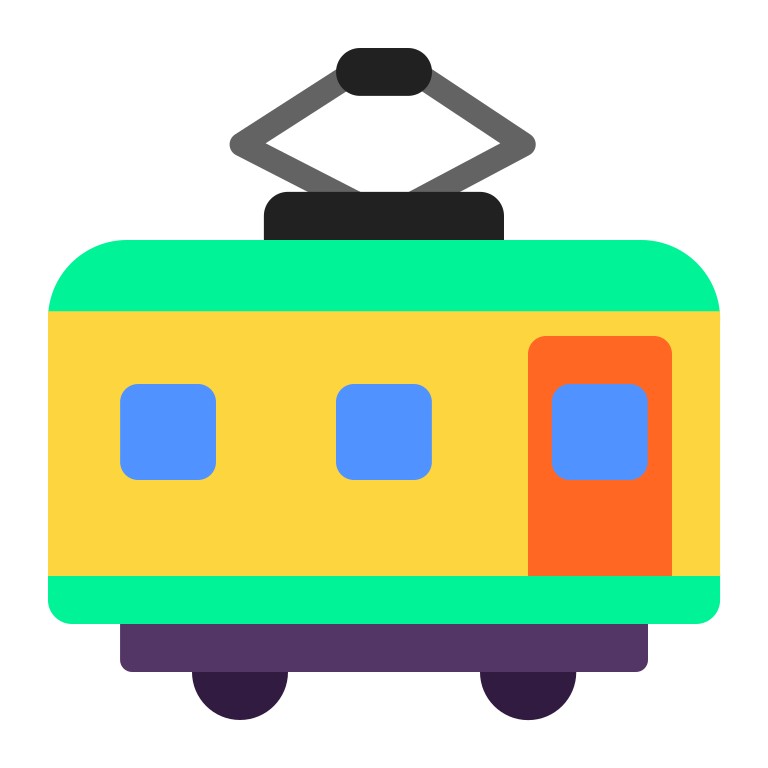
railway car flat